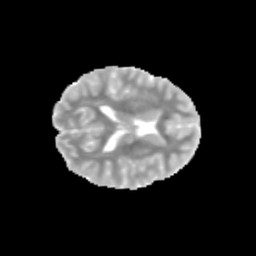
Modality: MD
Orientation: axial
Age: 11
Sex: female
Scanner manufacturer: siemens
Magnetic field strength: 3 T
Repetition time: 3.8 s
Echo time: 0.07 s